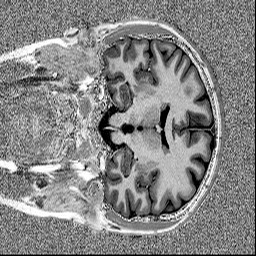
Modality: MP2RAGE
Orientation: coronal
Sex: female